The image is an STFT spectrogram (time versus frequency) of a rolling-element bearing's vibration signal. What is the most likely bearing condition (normal, inner_race, outer_race, ball)?
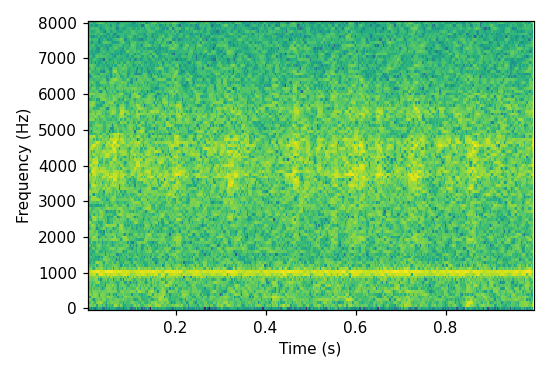
Answer: normal